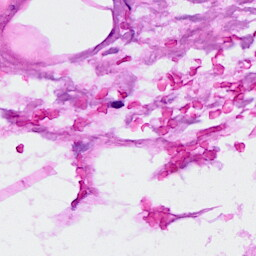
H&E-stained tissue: Breast